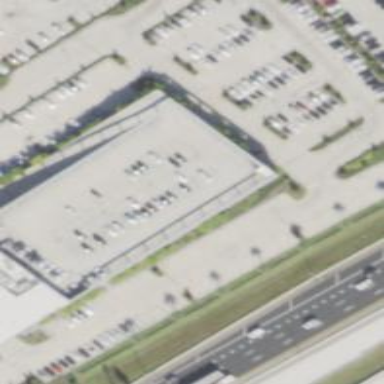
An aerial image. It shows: Multi-storey parking building.